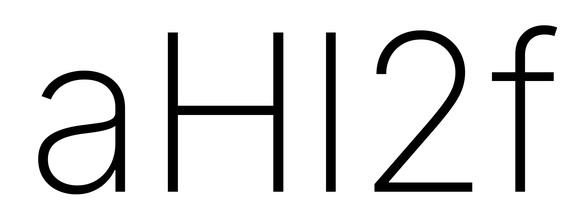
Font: Inter_ExtraLight